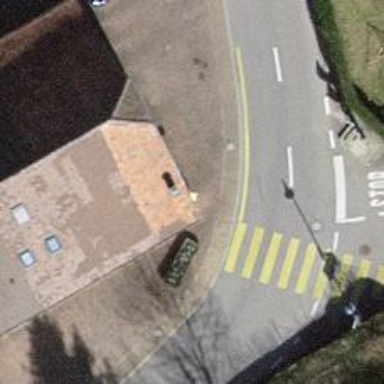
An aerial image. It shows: Post box is visible.